Question: I hope it is not a duplicate question as a solution has been proposed <URL>
In the main window the user enter some data, if clicked, a new child window appears with parent data, eventually operates on them, then sends back the result to parent widgets.

'''
from Tkinter import *
class trackApp(Frame):
def __init__(self, master):
Frame.__init__(self, master)
self.mainVar1 = IntVar()
self.mainVar2 = IntVar()
self.mainVar1.set(100)
self.mainVar2.set(100)
self.master = master
self.master.geometry('400x200+100+200')
self.master.title('MAIN WINDOW')
self.label1=Label(self.master,text='Variable1 : ').grid(row=1,column=1)
self.mainEntry1=Entry(self.master,textvariable=self.mainVar1).grid(row=1,column=2)
self.label2=Label(self.master,text='Variable2 : ').grid(row=2,column=1)
self.mainEntry2=Entry(self.master,textvariable=self.mainVar2).grid(row=2,column=2)
self.button1=Button(self.master,text='Child',command=self.dialogWindow).grid(row=7,column=2)
def new_data(self, data):
self.mainEntry1.delete(0,END)
self.mainEntry1.insert(0,self.data['var1'])
self.mainEntry2.delete(0,END)
self.mainEntry2.insert(0,self.data['var2'])
def dialogWindow(self):
# Build a list from control variables used in the main window text entry boxes
mainList = [self.mainVar1.get(),self.mainVar2.get()]
top=Toplevel(self.master)
childDialog=childWindow(top,mainList, self.master)
class childWindow(Frame):
# Pass data (list) to the child
def __init__(self, master, list, app):
self.list = list
self.app = app
self.master = master
self.master.geometry('300x100+150+250')
self.master.title('CHILD WINDOW')
# Define control variabels to be used with child window text entry widgets
self.childvar1 = IntVar()
self.childvar2 = IntVar()
# Fill child window text entry widgets with inf. from parent window
self.childvar1.set(list[0])
self.childvar2.set(list[1])
# Text entry widgets
self.label1=Label(self.master,text='Enter New value 1').grid(row=0,column=1)
self.childEntry1=Entry(self.master,textvariable=self.childvar1).grid(row=0,column=2)
self.label2=Label(self.master,text='Enter New value 2').grid(row=1,column=1)
self.childEntry2=Entry(self.master,textvariable=self.childvar2).grid(row=1,column=2)
self.button1=Button(self.master,text='OK',command=self.childDestroy).grid(row=3,column=1)
def childDestroy(self):
self.data = {}
self.data['var1'] = self.childvar1.get()
self.data['var2'] = self.childvar2.get()
trackApp.app.new_data(self, self.data) # <<<<<<<<< How to call the parent new_data method
self.master.destroy()
def main():
root = Tk()
app = trackApp(root)
root.mainloop()
if __name__ == "__main__":
main()
'''
How to refer to the parent method () from the child?
'''
/usr/bin/python2.7 /<path>/child-dialog.py
Exception in Tkinter callback
Traceback (most recent call last):
File "/usr/lib/python2.7/lib-tk/Tkinter.py", line 1489, in __call__
return self.func(*args)
File "/<path>/child-dialog.py", line 77, in childDestroy
trackApp.app.new_data(self, self.data) # <<<<<<<<< How to call the parent new_data method
AttributeError: class trackApp has no attribute 'app'
'''
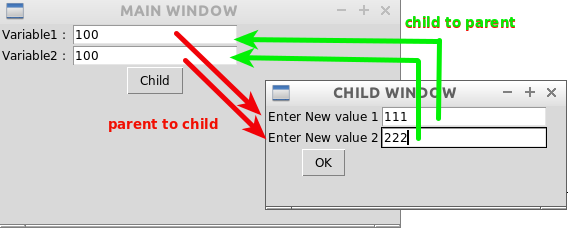
Answer: The error message is telling you exactly what the problem is: it says that 'trackApp' has no attribute ''app'', and looking at the definition of that class I see no attribute ''app''.
For your child window to know it's parent, you need to give it a reference to the parent. So, when creating the window you pass the reference in, and within the child window you use the reference.
It looks like you're attempting to do that, but you're passing in the wrong value, and then you're not using the value. You need to modify your code to look like this:
'''
class trackApp(Frame):
...
def dialogWindow(self):
...
childDialog=childWindow(top,mainList, self)
class childWindow(Frame):
def childDestroy(self):
...
self.app.new_data(self, self.data)
...
'''